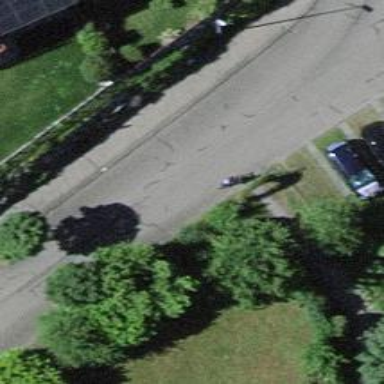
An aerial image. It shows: Unmarked road crossing.